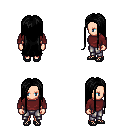
a pixel art fantasy rpg character, female body template, human, light skin, maroon long-sleeve shirt, metal pants, black extra-long hairstyle, ghillies, four views (front, back, left, right), 2x2 character sprite sheet, small pixel art, hard edges, no anti-aliasing